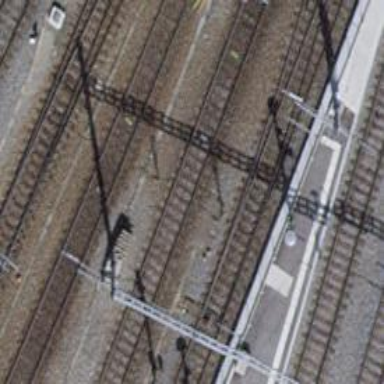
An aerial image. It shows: Single-track railway with electrified contact lines.